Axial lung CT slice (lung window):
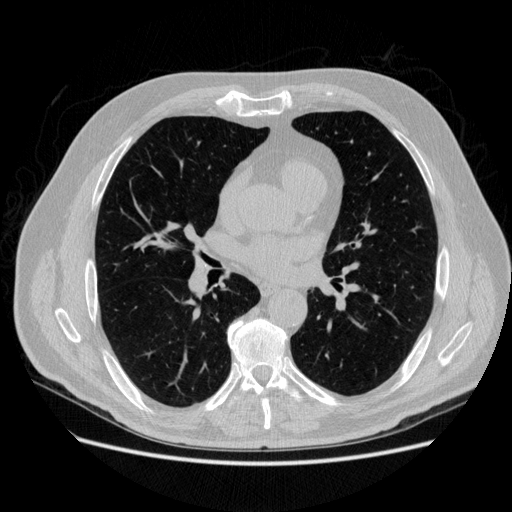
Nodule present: no